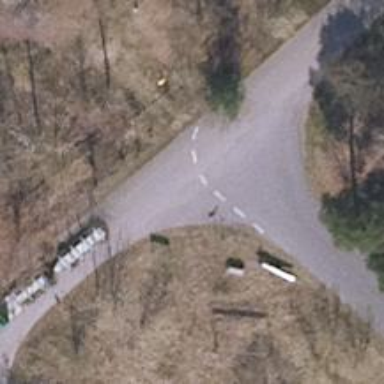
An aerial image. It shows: Emergency access point on the road.